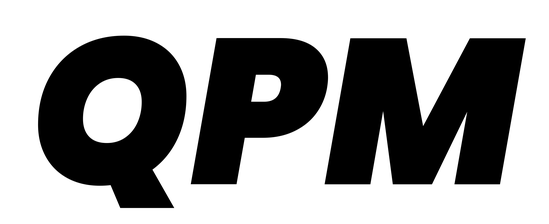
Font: Poppins-BlackItalic